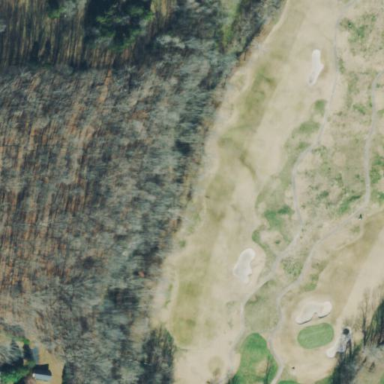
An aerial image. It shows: Golf fairway surrounded by grass.